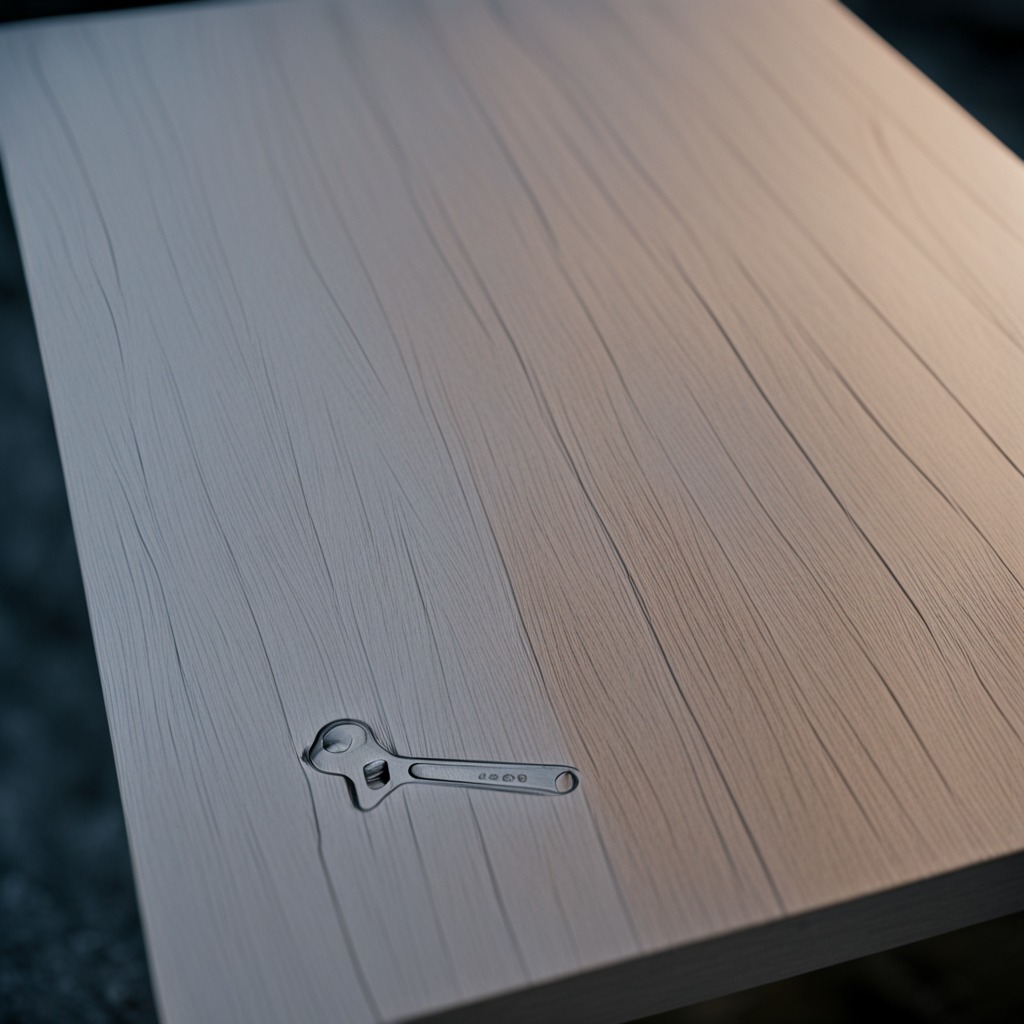
An wrench is lying on the table.